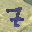
Label: 7